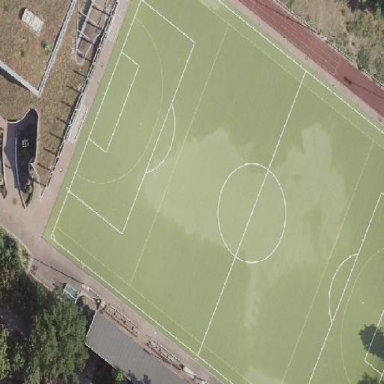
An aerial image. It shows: Tartan soccer pitch for leisure land.